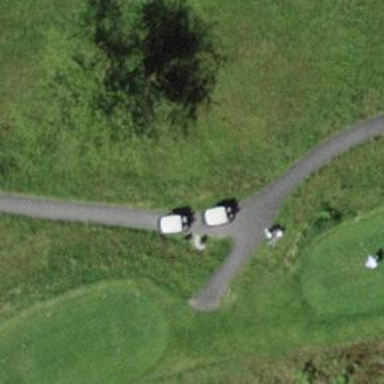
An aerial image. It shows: Path designated for golf carts.